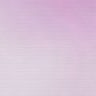
Metastatic tissue present: no